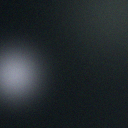
Screen state: off